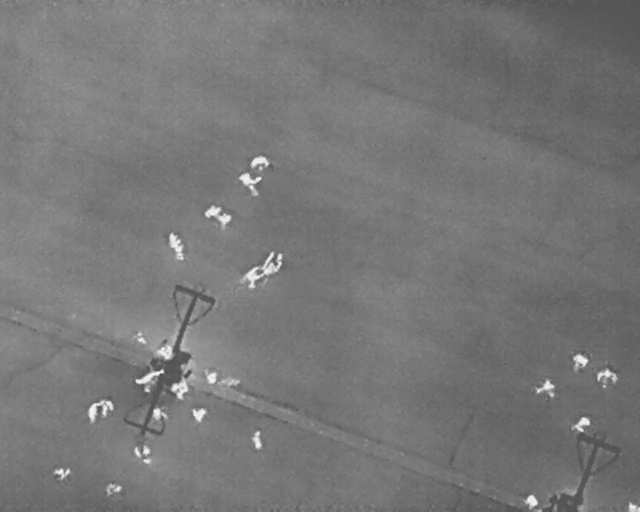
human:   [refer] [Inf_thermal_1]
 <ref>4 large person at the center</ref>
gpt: <box>[[39, 29, 42, 33, 2], [36, 33, 41, 37, 154], [37, 52, 41, 56, 2], [40, 50, 45, 54, 2]]</box>

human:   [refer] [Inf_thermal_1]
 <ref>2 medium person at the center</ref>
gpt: <box>[[32, 39, 34, 42, 2], [33, 41, 36, 44, 2]]</box>

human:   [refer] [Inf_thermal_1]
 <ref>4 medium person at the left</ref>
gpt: <box>[[25, 45, 28, 47, 2], [26, 48, 29, 50, 2], [21, 64, 23, 66, 2], [24, 66, 27, 70, 2]]</box>

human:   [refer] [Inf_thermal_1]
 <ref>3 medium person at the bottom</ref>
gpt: <box>[[31, 71, 34, 75, 2], [29, 79, 32, 82, 2], [38, 84, 41, 87, 2]]</box>

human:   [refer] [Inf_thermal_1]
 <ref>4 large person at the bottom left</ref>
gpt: <box>[[21, 71, 25, 77, 2], [26, 74, 29, 77, 2], [14, 78, 18, 81, 2], [20, 86, 23, 91, 2]]</box>

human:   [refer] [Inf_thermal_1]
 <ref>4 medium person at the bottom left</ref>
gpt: <box>[[12, 79, 16, 82, 2], [23, 78, 26, 82, 2], [8, 90, 10, 94, 2], [16, 93, 18, 97, 2]]</box>

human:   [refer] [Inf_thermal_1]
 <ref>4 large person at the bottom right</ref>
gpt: <box>[[88, 69, 92, 72, 17], [92, 71, 96, 75, 2], [83, 73, 86, 77, 172], [89, 81, 92, 84, 36]]</box>